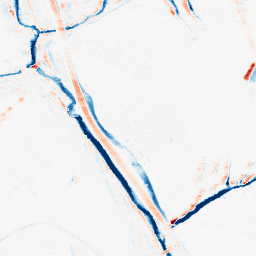
Category: morphological
Decomposition family: morphological_ellipse
Decomposition parameters: operation: average
width: 5
height: 10
Upsampling method: bicubic
Upsampling parameters: scale: 4
Upsampling scale: 4